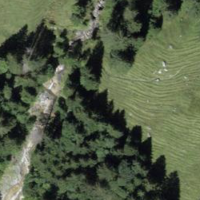
EUNIS habitat code: 43
Species observed at this site:
Argynnis paphia
Melanargia galathea